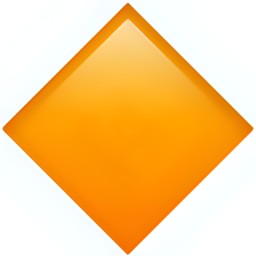
Name: large orange diamond
Emoji: 🔶
Group: Symbols
Sub-group: geometric